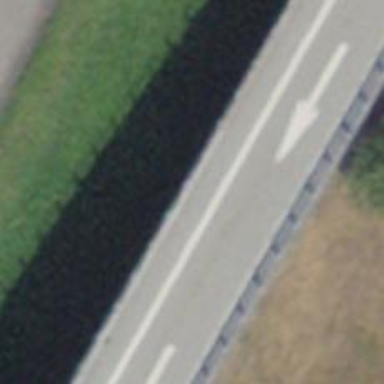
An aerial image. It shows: Asphalt motorway link.